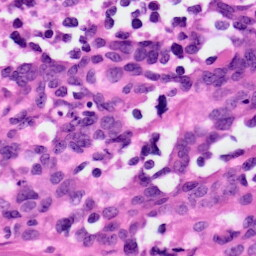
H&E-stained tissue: Ovarian